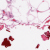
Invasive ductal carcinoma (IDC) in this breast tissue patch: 0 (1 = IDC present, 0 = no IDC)